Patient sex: M
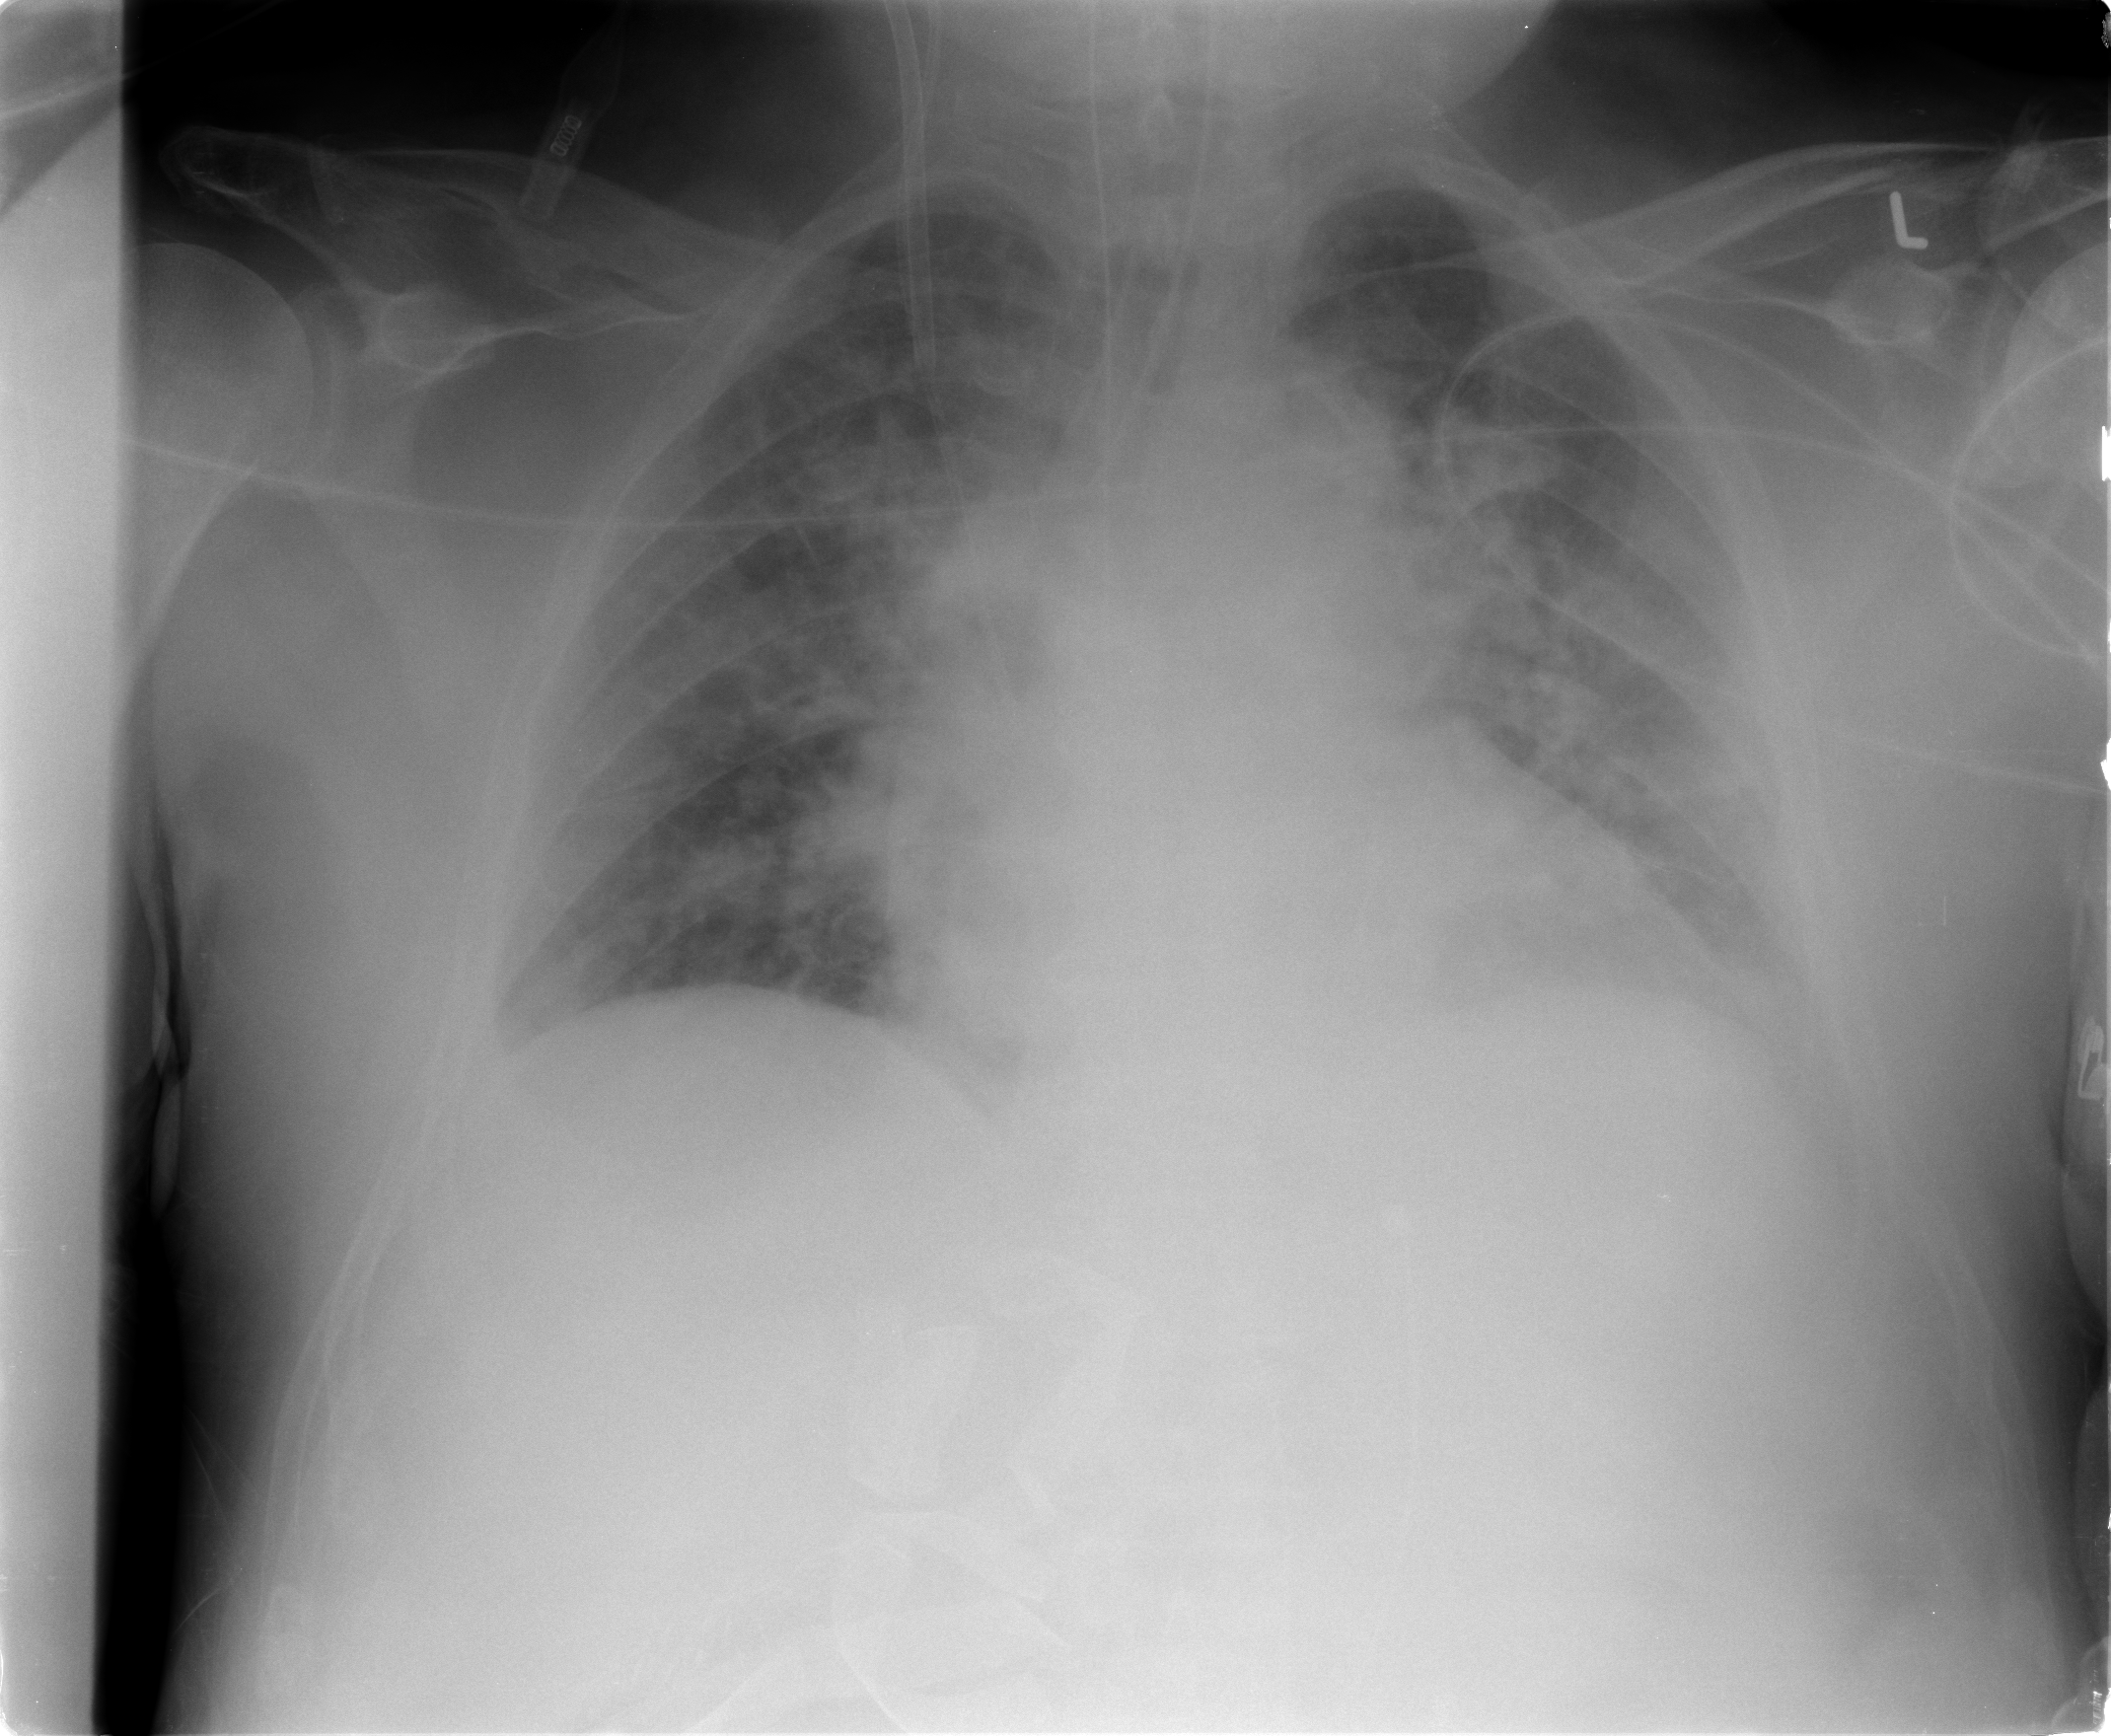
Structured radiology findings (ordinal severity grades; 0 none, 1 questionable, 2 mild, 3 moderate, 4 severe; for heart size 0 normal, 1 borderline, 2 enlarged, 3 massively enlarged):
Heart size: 2
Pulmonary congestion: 3
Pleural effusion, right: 1
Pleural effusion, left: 2
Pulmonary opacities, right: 2
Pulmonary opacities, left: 2
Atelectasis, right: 2
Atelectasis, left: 2